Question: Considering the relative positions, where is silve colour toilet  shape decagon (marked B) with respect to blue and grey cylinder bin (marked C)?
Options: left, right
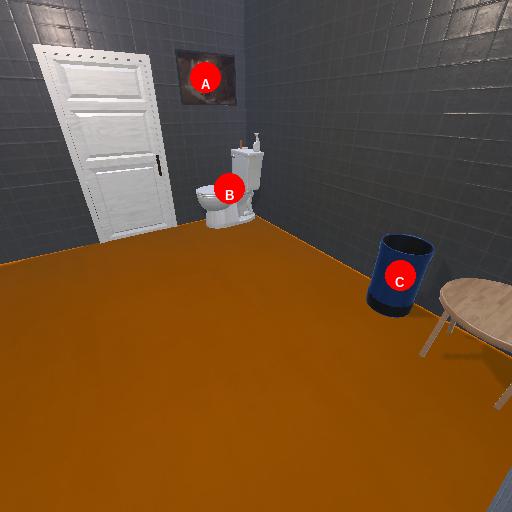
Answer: left